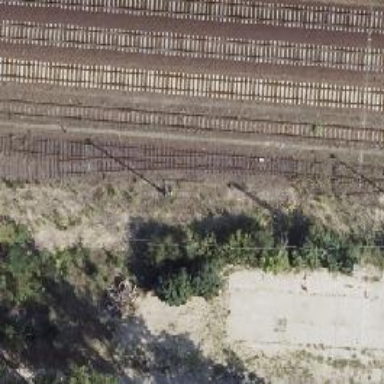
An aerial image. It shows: Unused railway yard.